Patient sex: M
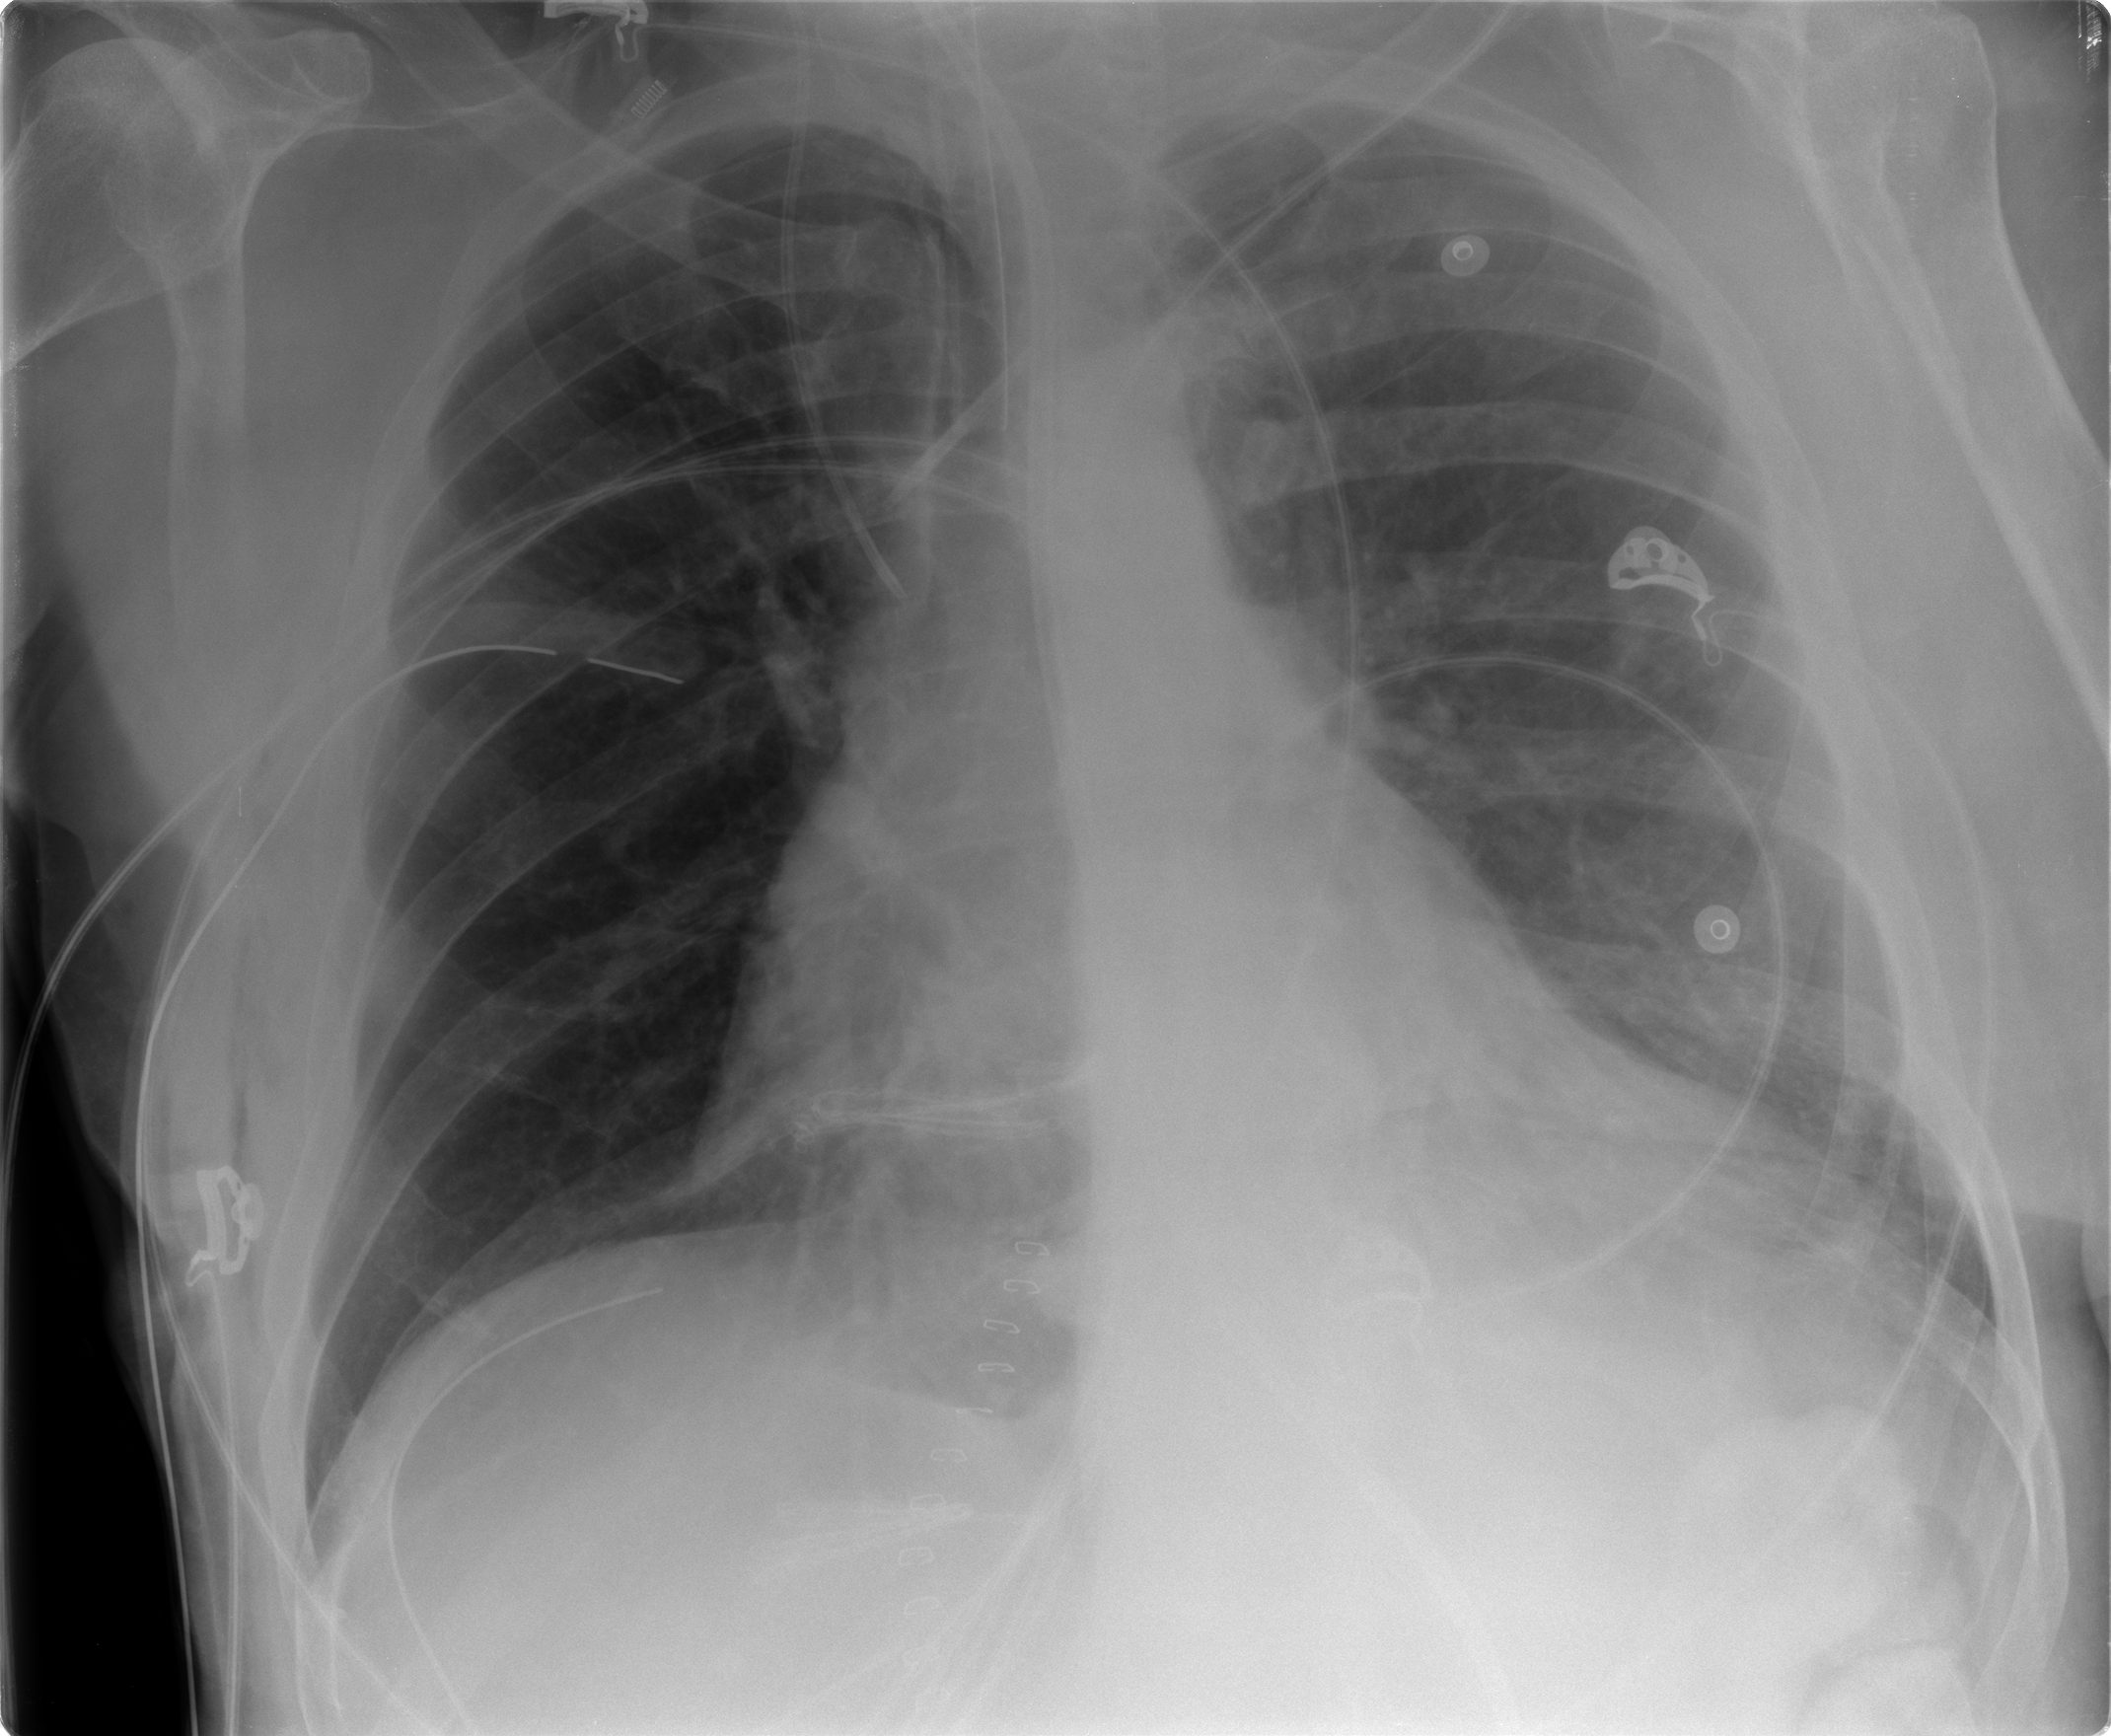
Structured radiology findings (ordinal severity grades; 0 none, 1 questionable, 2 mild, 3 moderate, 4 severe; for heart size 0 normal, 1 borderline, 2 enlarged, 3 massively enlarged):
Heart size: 0
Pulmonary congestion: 0
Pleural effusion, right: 0
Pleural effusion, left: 2
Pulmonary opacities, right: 0
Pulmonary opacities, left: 0
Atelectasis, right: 2
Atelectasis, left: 2